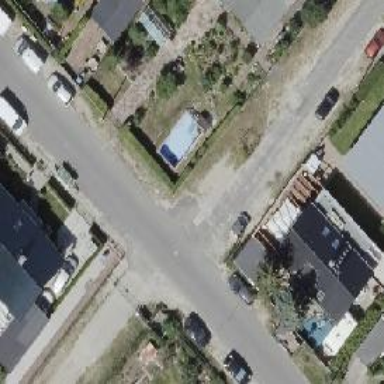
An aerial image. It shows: Driveway with sidewalk on the left side.